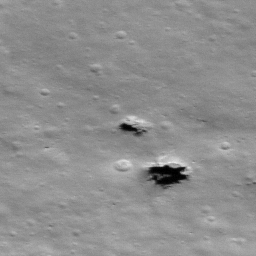
Pit: Stevinus 14b
Host crater: Stevinus
Host type: impact_melt
Lunar coordinates: latitude -32.164, longitude 54.712